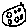
Label: moon